Question: I would like to query the name of the friends of person ndeg4, so the numbers in 'otherPerson_id', but my attempt only query the id or name in 'person_id'. How could I ask to query the informations about the friends of person ndeg4, and not the information about person ndeg4 itself?
Here is my attempt :
'''
$q = "SELECT DISTINCT p.idperson, p.name FROM person p INNER JOIN people_friends pf ON p.idperson = pf.person_id AND p.idperson = 4";
$res = $connexion->query($q);
$res->setFetchMode(PDO::FETCH_COLUMN);
while($record = $res->fetch()) {
echo $record[name];
echo "<br/>";
}
'''
the table : (so when I look for the friends of person ndeg4, I would like it to return 1 and 7 )

EDIT :
'''
CREATE TABLE people_friends
(
person_id integer NOT NULL,
otherperson_id integer NOT NULL,
CONSTRAINT people_friends_pkey PRIMARY KEY (person_id, otherperson_id),
CONSTRAINT people_friends_person_id_fkey FOREIGN KEY (person_id)
REFERENCES person (idperson) MATCH SIMPLE
ON UPDATE NO ACTION ON DELETE NO ACTION,
CONSTRAINT people_friends_person_id_fkey1 FOREIGN KEY (person_id)
REFERENCES person (idperson) MATCH SIMPLE
ON UPDATE NO ACTION ON DELETE NO ACTION
)
CREATE TABLE person
(
idperson integer NOT NULL,
name character varying(50),
map bytea,
CONSTRAINT person_pkey PRIMARY KEY (idperson)
)
'''
Thanks
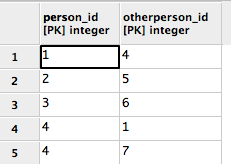
Answer: Try this query.
'''
SELECT DISTINCT
pFriend.idperson, pFriend.name
FROM people_friends pf
INNER JOIN person pFriend on pf.otherperson_id = pFriend.idperson
WHERE
pf.person_id = 4
'''